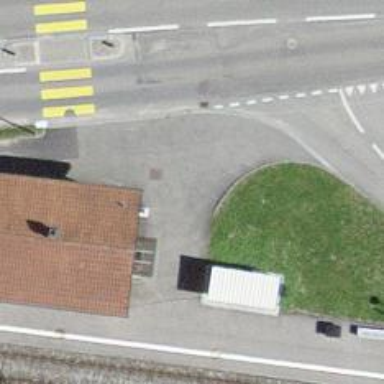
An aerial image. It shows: Bus stop along the road.